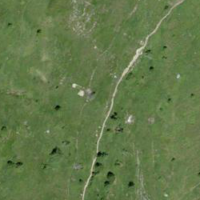
EUNIS habitat code: 26
Species observed at this site:
Arnica montana
Empetrum nigrum